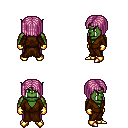
a pixel art fantasy rpg character, male body template, orc, green skin, brown robe, magenta pants, pink pageboy hairstyle, gold gloves, gold boots, four views (front, back, left, right), 2x2 character sprite sheet, small pixel art, hard edges, no anti-aliasing